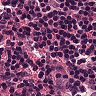
Metastatic tissue present: no